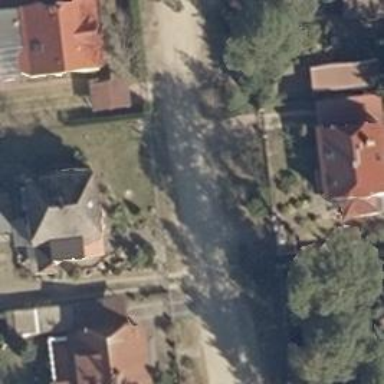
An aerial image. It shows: Residential road.